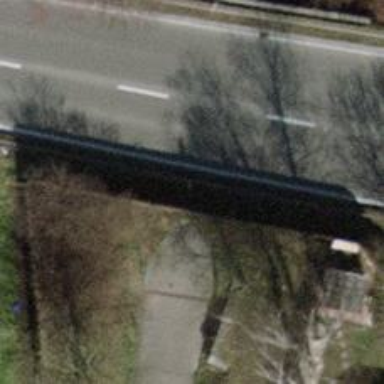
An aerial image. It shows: Tunnel footway.